Question: I am creating an extension of UIFont in Swift that will return a custom font.
'''
import UIKit
extension UIFont {
func museoSansRounded900(size: CGFloat) -> UIFont {
return UIFont(name: "MuseoSansRounded900", size: size)!
}
}
'''
However, when I use the extension 'self.titleLabel?.font = UIFont.museoSansRounded900(15.0)' Xcode returns an error in design time saying ''(CGFloat) -> UIFont' is not convertible to 'UIFont''
Am I doing something wrong? Xcode is actually asking for UIFont as a paramater instead of a CGFloat when I am using the function from the extension.

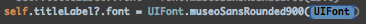
Answer: 'museoSansRounded900' should be a class method as you're trying to call it directly on the 'UIFont' class (which makes it basically a constructor).
'''
class func museoSansRounded900(size: CGFloat) -> UIFont ...
'''